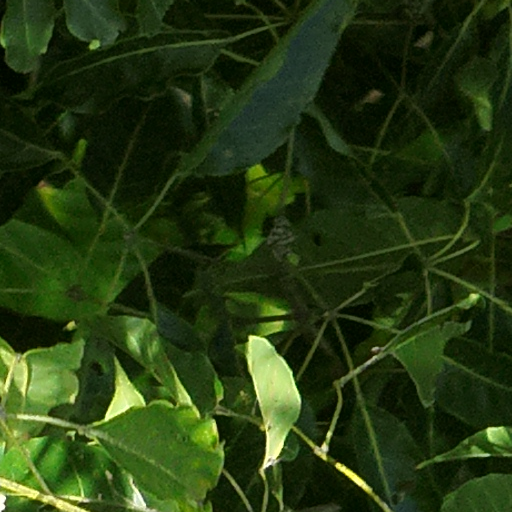
Species: Handroanthus guayacan
GBIF accepted scientific name: Handroanthus guayacan
Crown area (m\u00b2): 164.088